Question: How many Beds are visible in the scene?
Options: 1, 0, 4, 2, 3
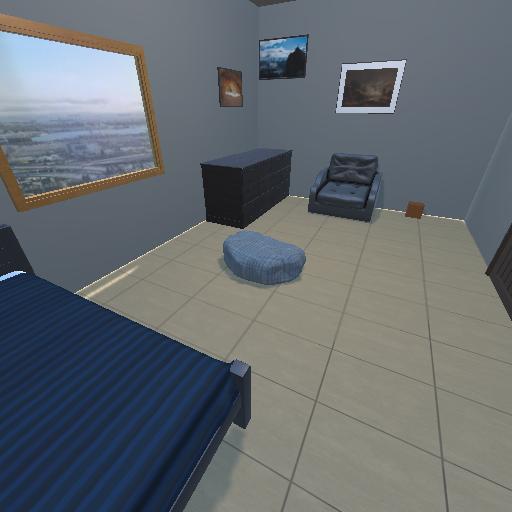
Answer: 1